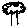
Label: tree